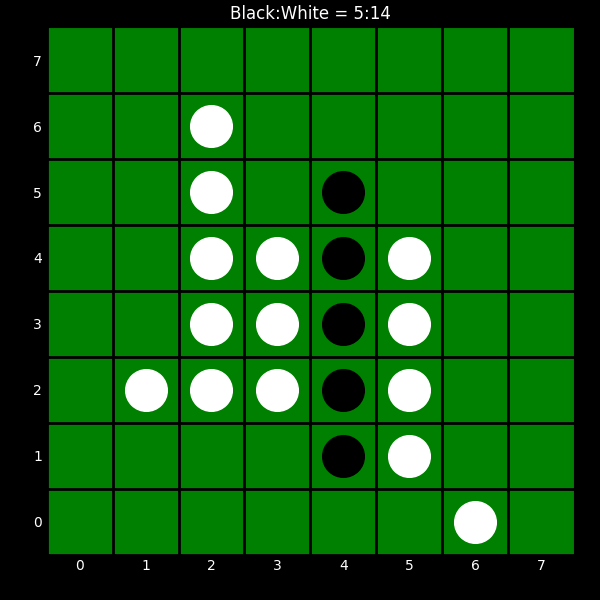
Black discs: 5
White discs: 14